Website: bh-photo
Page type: cart
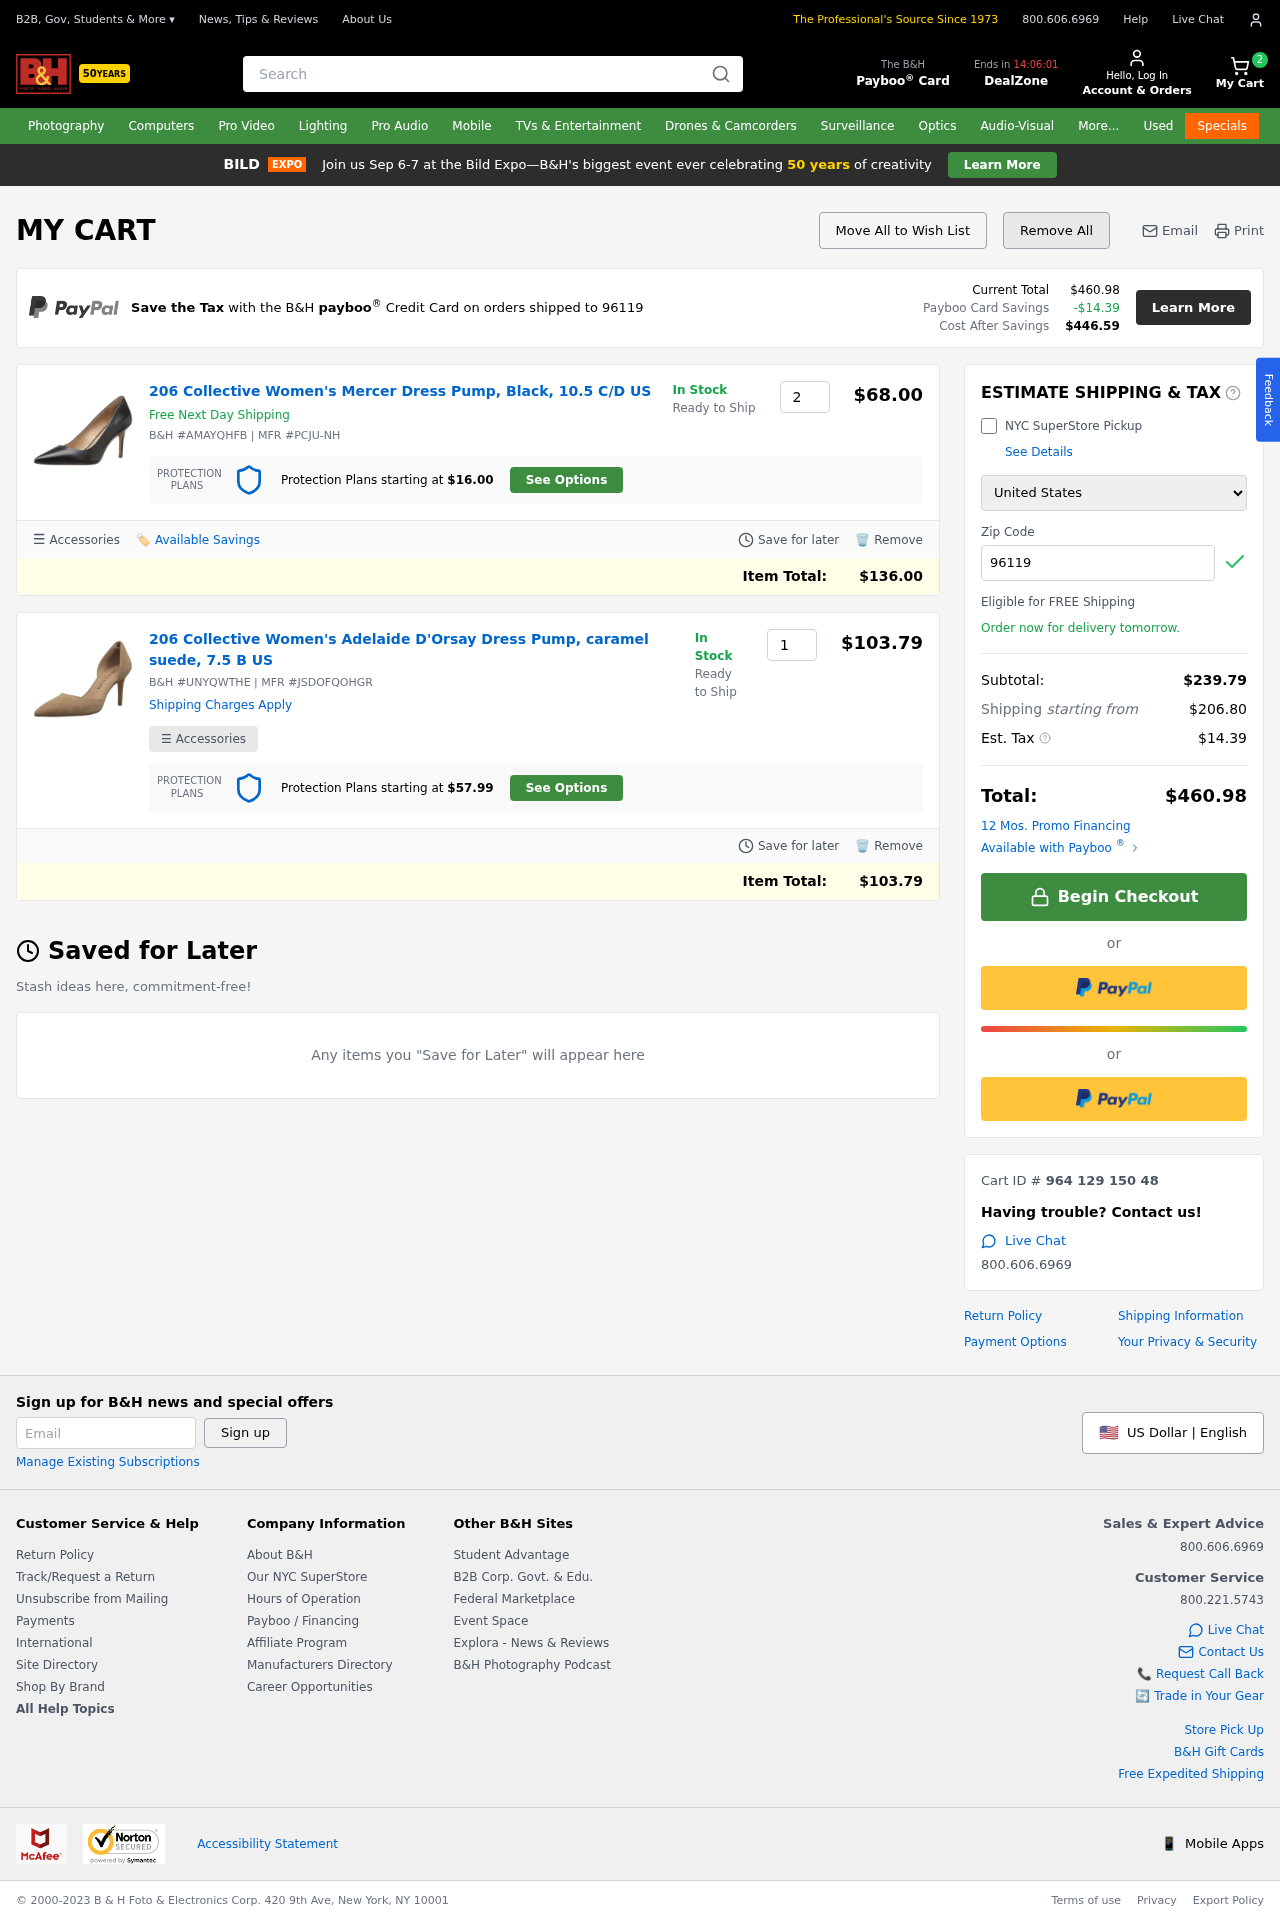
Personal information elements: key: PII_COUNTRY
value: United States
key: PII_POSTCODE
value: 96119
Product elements: key: PRODUCT1_NAME
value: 206 Collective Women's Mercer Dress Pump, Black, 10.5 C/D US
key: PRODUCT1_PRICE
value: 68
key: PRODUCT1_QUANTITY
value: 2
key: PRODUCT2_NAME
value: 206 Collective Women's Adelaide D'Orsay Dress Pump, caramel suede, 7.5 B US
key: PRODUCT2_PRICE
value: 103.79
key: PRODUCT2_QUANTITY
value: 1
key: PRODUCT1_ITEM_TOTAL
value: $136.00
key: PRODUCT2_ITEM_TOTAL
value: $103.79
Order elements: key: ORDER_NUM_ITEMS
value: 2
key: ORDER_TOTAL
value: $460.98
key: ORDER_TAX
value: -$14.39
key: ORDER_TAX
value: $14.39
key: ORDER_TOTAL_AFTER_SAVINGS
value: $446.59
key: ORDER_SUBTOTAL
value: $239.79
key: ORDER_SHIPPING_COST
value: $206.80
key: ORDER_ID
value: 964 129 150 48
Search elements: key: HEADER_SEARCH
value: Search